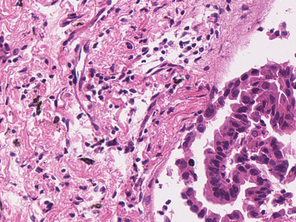
Tumor epithelial tissue: yes
Tumor-associated stroma tissue: yes
Normal tissue: no